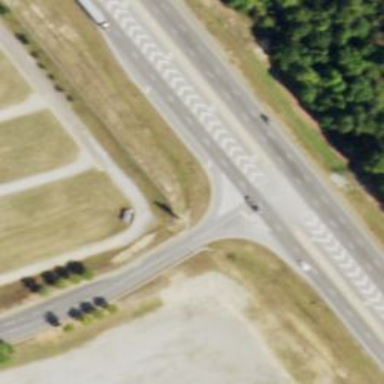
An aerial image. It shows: Asphalt trunk link road.